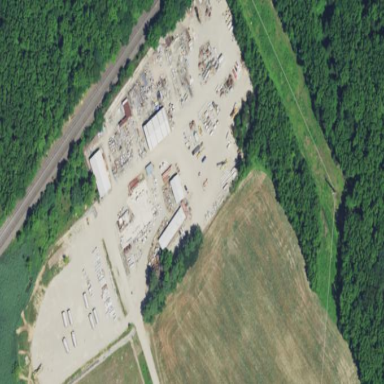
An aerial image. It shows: Industrial area.